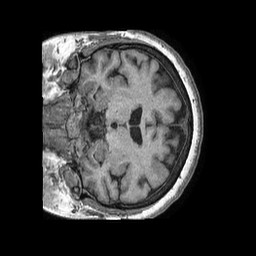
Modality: T1w
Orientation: coronal
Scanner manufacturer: philips
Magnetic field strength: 1.5 T
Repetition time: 0.007608 s
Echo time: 0.003477 s